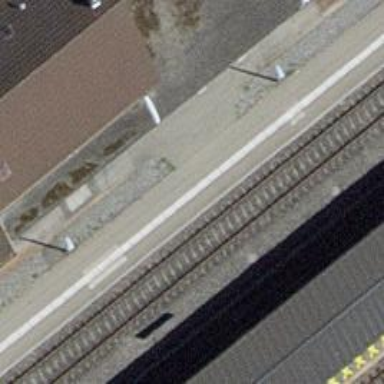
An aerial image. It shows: Public transport stop position.